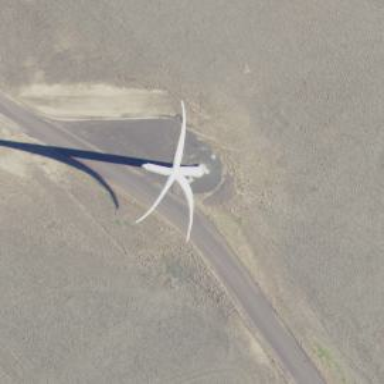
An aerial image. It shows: Wind generator powered by horizontal-axis wind turbine.